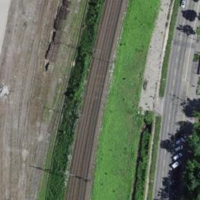
EUNIS habitat code: 57
Species observed at this site:
Buteo buteo
Corvus corone
Columba livia
Ardea alba